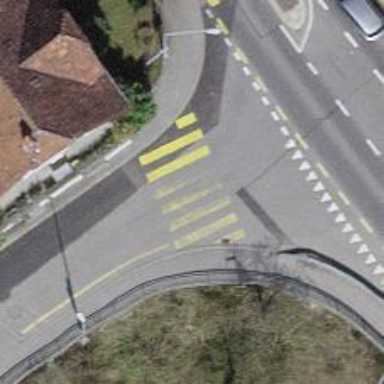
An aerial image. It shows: Uncontrolled zebra crossing with notable zebra markings.